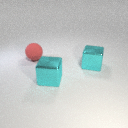
large cyan metal cube behind large cyan metal cube